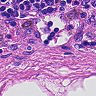
Metastatic tissue present: no